Question: Hi all I have been trying to fin out how to use AND and OR together on the same formula.
I'm trying to resolve the following issue :
The person will get a discount only if they are working on the Cerrovial project or if they are working on the Parinas project but the risk of the job must be Low
I tried to use a formula and excel gave me an error and also fixed my formula but I do not know if this is correct or what the "*" means
'=IF(OR(D14="CerroVial",D14="Parinas")*AND(E14="Low"),"8%","")'

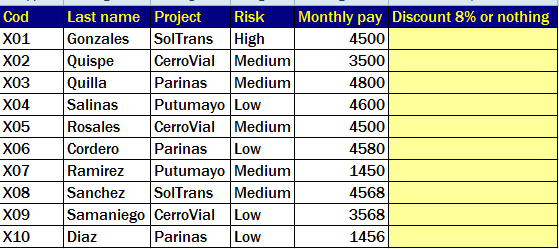
Answer: You were close:
'''
=IF(AND(OR(D14="CerroVial",D14="Parinas"),E14="Low"),"8%","")
'''
All the elements of the 'AND' need to be in the 'AND(...)', just like for the 'OR', which you had done correctly.